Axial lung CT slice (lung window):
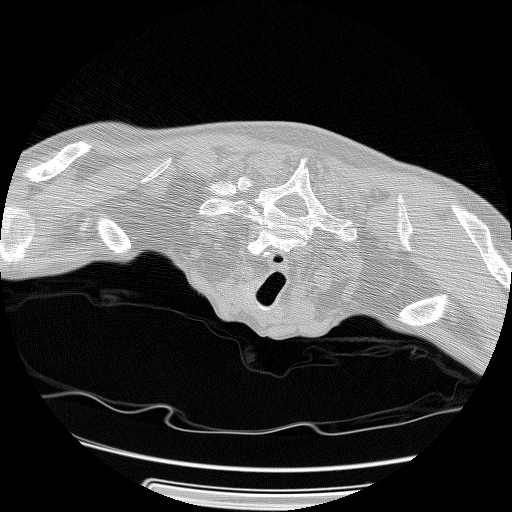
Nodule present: no